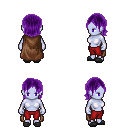
a pixel art fantasy rpg character, female body template, dark elf, purple skin, brown cape, red pants, purple long bangs hairstyle, gray slippers, four views (front, back, left, right), 2x2 character sprite sheet, small pixel art, hard edges, no anti-aliasing